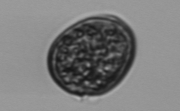
Label: Prorocentrum